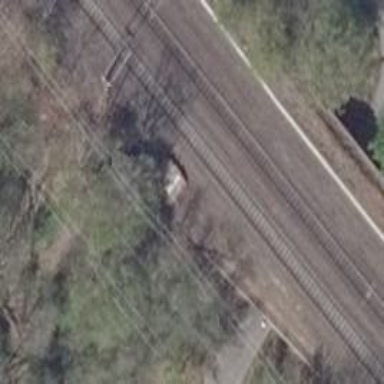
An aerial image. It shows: Railway bridge with electrified contact lines.